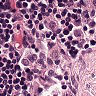
Metastatic tissue present: no